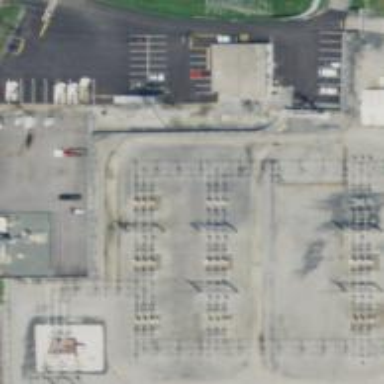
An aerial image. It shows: Switch for power supply.